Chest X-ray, PA view. Patient: 73 years old, sex M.
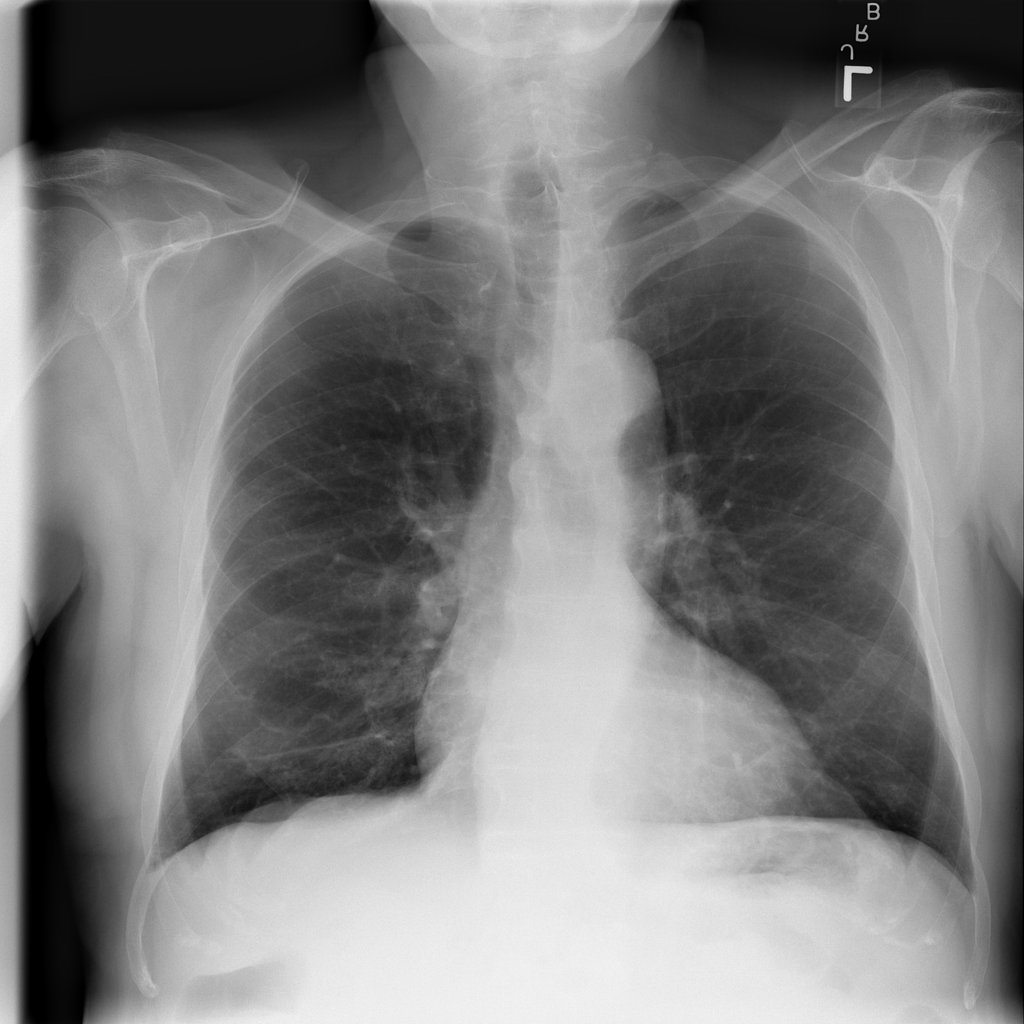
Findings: Infiltration